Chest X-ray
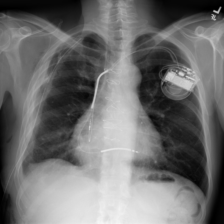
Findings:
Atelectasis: negative
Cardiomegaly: positive
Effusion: negative
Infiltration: negative
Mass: negative
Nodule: negative
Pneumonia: negative
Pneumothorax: positive
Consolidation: negative
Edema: negative
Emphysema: positive
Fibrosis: negative
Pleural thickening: negative
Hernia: negative